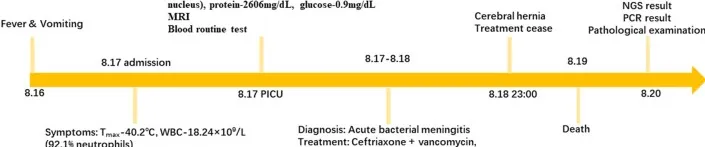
A timeline exhibits the relevant data from the episode of care.
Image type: chart (chart)